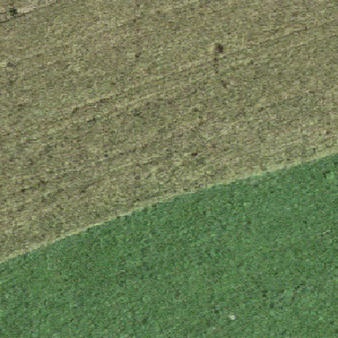
Label: other